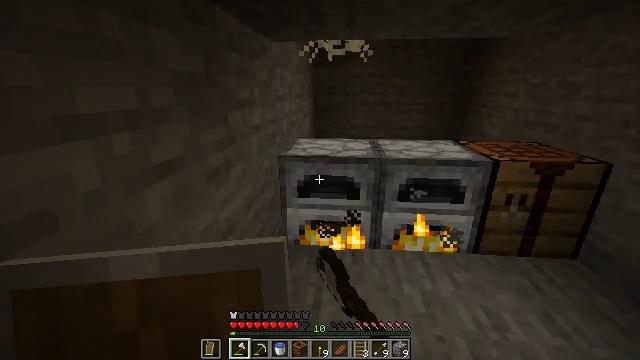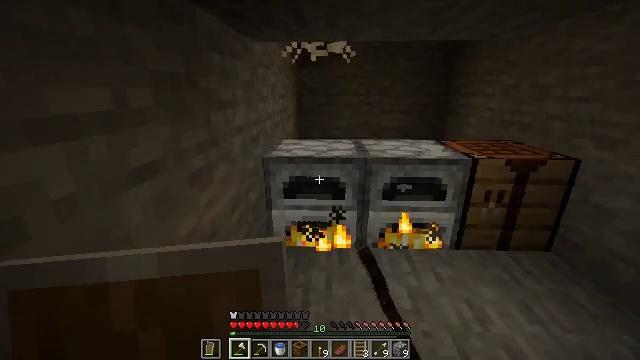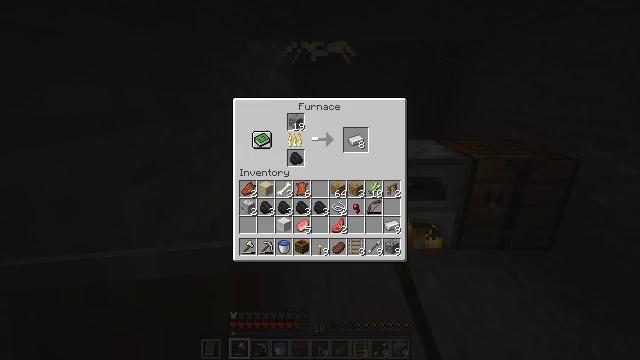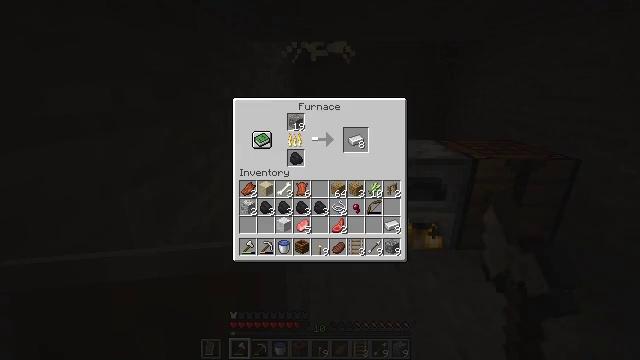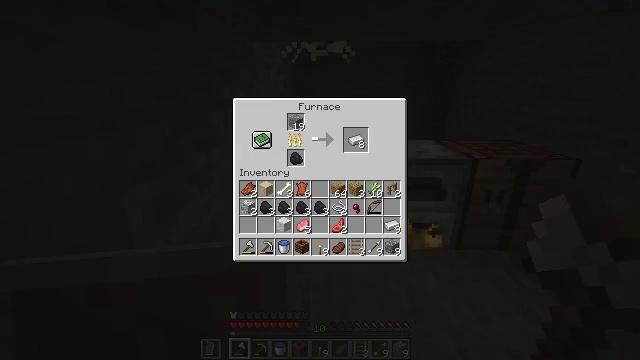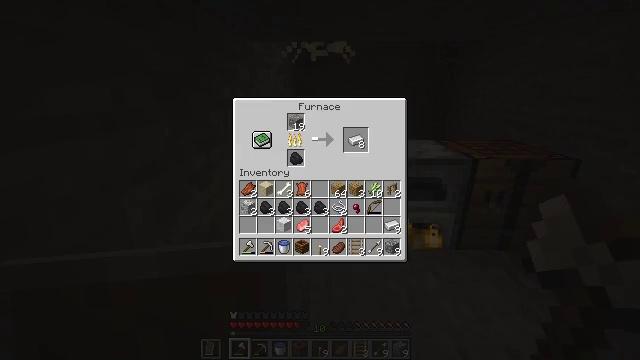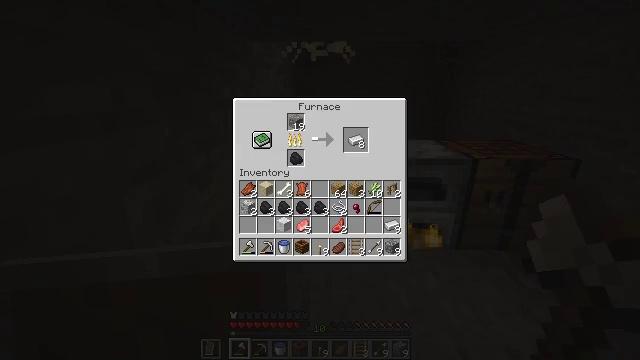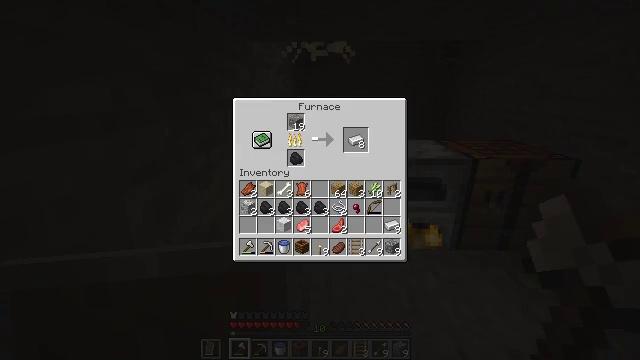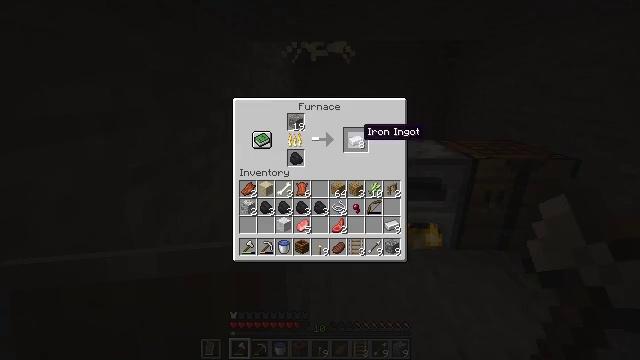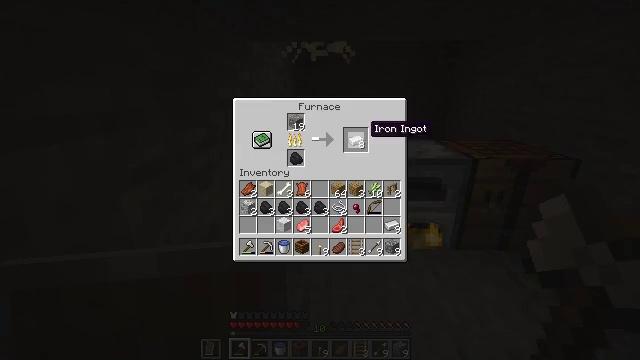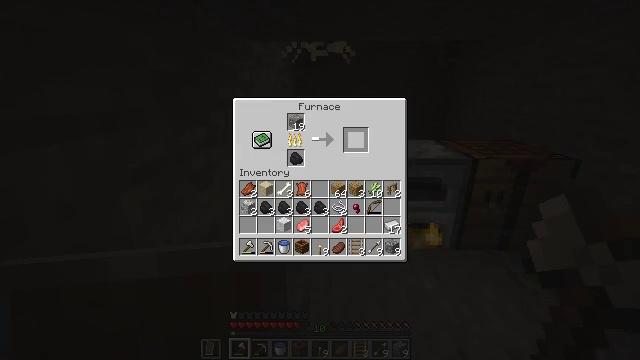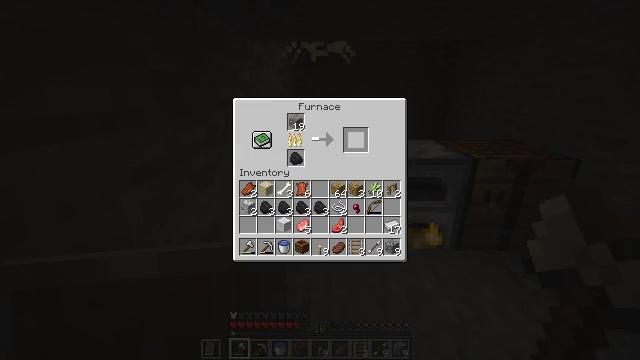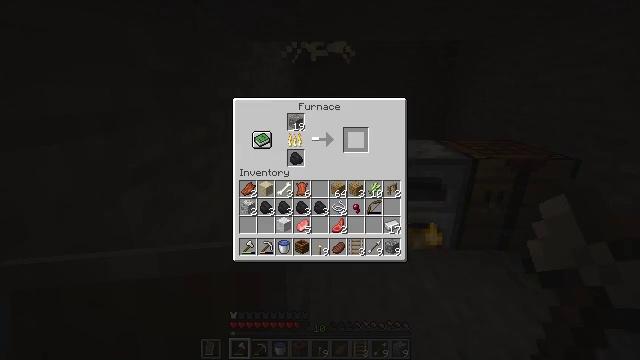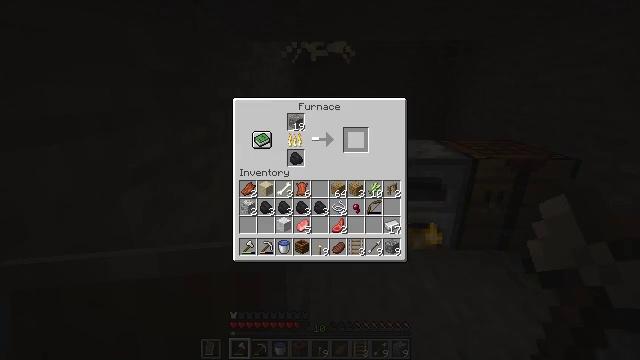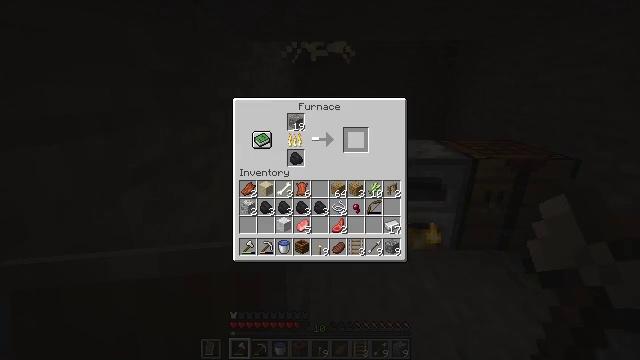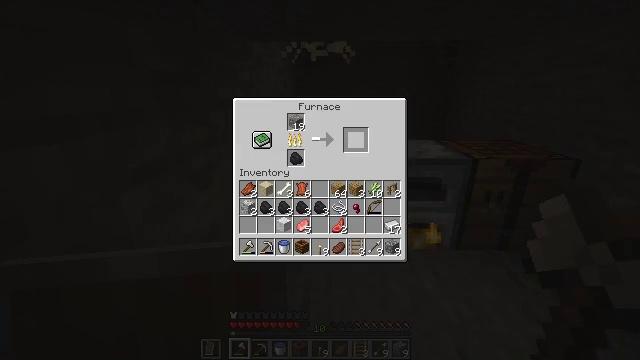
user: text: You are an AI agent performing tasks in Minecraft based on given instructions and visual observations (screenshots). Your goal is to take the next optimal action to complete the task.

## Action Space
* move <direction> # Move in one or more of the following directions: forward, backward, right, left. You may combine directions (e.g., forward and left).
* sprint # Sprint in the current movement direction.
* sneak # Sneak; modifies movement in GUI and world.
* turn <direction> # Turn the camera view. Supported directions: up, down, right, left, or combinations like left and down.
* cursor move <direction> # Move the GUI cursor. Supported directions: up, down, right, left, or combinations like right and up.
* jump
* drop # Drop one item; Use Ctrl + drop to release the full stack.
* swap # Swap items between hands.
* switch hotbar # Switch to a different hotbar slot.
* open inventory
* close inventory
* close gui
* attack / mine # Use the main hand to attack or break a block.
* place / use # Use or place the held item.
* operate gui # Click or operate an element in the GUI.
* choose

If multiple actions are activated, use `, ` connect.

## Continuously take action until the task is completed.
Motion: motion action
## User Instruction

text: Use the furnace to make an iron ingot.
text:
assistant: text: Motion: turn right
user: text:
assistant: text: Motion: cursor move right and up, open gui
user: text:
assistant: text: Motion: sneak, cursor move left
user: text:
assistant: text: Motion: sneak, cursor move up
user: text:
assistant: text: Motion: sneak
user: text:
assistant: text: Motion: sneak
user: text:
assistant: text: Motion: sneak
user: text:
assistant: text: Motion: sneak, cursor move right
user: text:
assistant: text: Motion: sneak
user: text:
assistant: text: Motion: sneak, operate gui
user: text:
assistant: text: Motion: sneak, operate gui
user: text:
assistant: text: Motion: sneak, operate gui
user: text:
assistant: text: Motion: sneak
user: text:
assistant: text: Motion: sneak
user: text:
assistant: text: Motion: sneak
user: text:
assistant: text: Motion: sneak